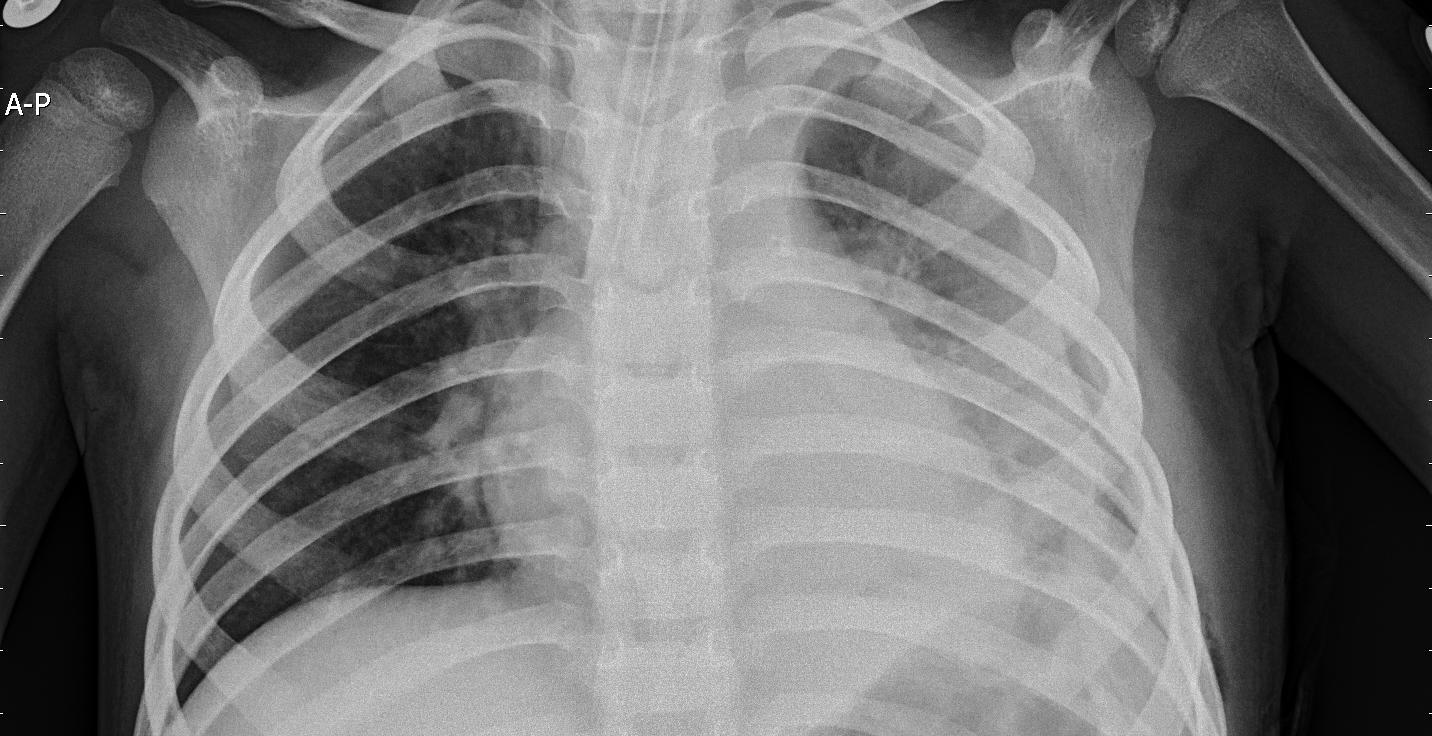
Diagnosis: PNEUMONIA